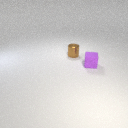
small purple rubber cube to the right of small brown metal cylinder